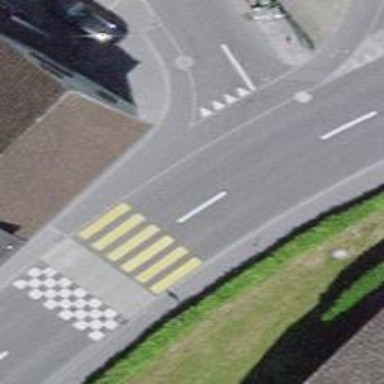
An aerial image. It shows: Uncontrolled zebra crossing.